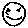
Label: smiley face